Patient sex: M
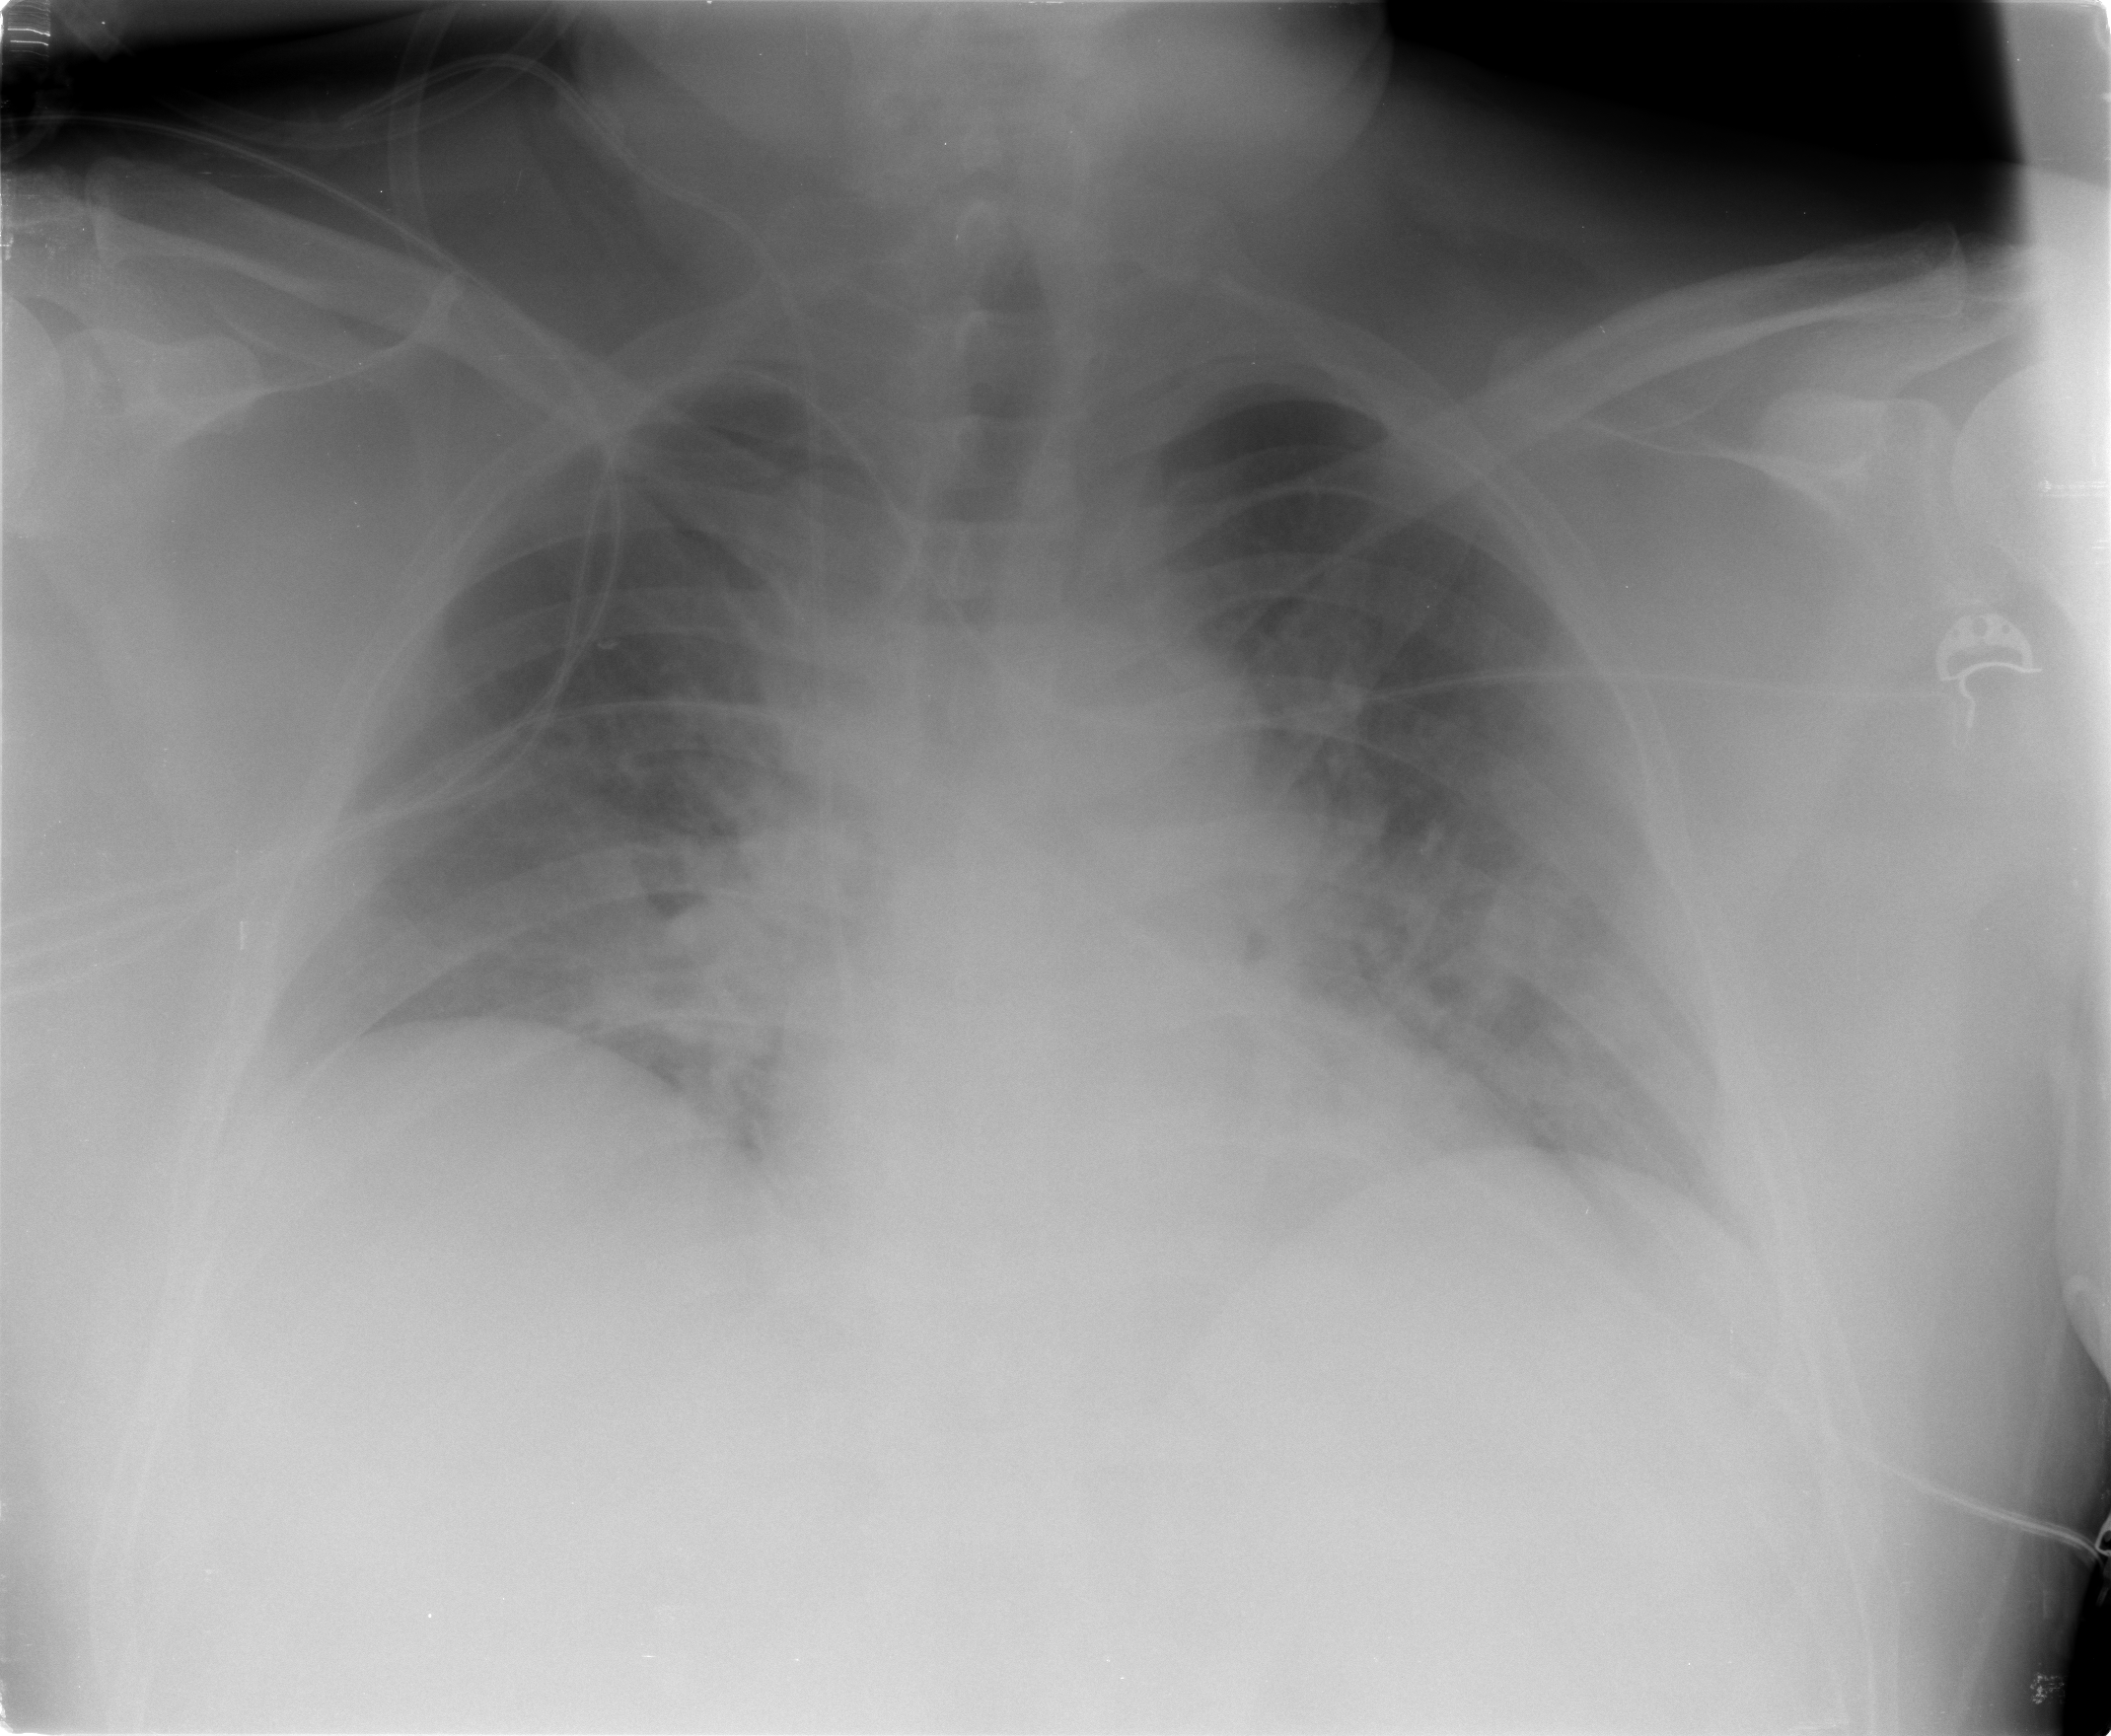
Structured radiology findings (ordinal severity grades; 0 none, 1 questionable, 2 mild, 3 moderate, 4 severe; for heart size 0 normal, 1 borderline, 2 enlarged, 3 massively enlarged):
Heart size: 1
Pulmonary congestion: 2
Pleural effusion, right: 0
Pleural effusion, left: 0
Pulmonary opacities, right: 0
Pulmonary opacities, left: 0
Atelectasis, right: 0
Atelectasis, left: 0